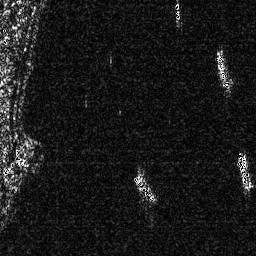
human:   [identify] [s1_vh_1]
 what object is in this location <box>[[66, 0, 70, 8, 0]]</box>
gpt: <ref>1 small ship at the top</ref>

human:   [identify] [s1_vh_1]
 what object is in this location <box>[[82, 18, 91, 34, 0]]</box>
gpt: <ref>1 medium ship at the top right</ref>